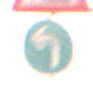
Verkehrszeichen: VorgeschriebeneFahrtrichtungLinks
Zusatzzeichen oben: Arbeitsstelle
Umgebung: Outdoor, Nature
Tageszeit: SunriseSunset
Wetter: PartlyCloudy
Licht: Natural
Jahreszeit: NotSpecified
Kontrast: MediumContrast